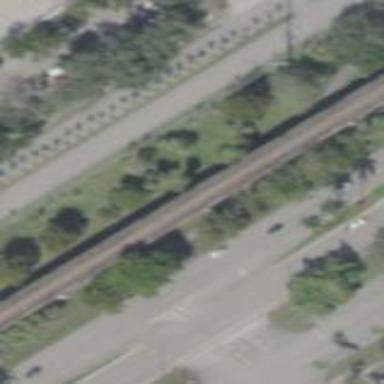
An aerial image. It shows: Grassy area with kerb barrier.